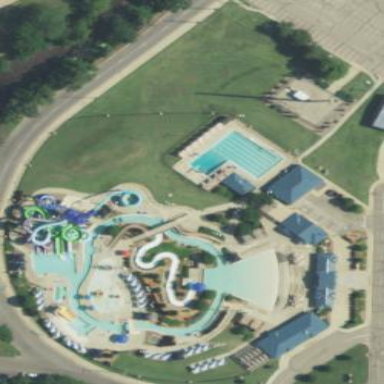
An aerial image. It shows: Water park.